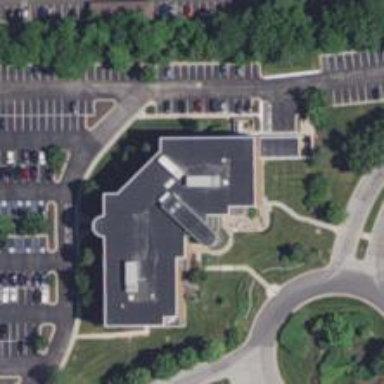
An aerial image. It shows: Office building.